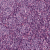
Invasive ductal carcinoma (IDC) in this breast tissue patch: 1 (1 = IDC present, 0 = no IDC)